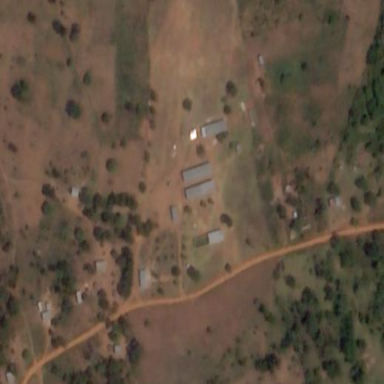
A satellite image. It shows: School.